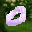
Label: 0